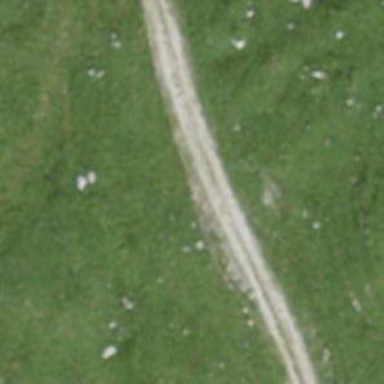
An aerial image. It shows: Path with excellent trail visibility.